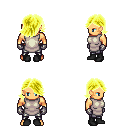
a pixel art fantasy rpg character, male body template, human, tanned skin, white tunic, metal pants, gold swoop hairstyle, metal gloves, black shoes, four views (front, back, left, right), 2x2 character sprite sheet, small pixel art, hard edges, no anti-aliasing